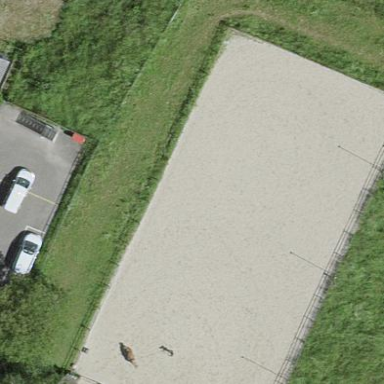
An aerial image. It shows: Fence surrounding equestrian pitch for leisure land activities.